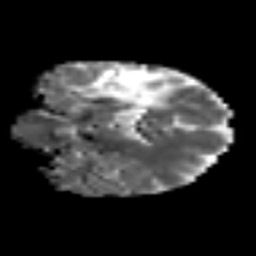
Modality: MD
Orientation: coronal
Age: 44
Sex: female
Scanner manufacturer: siemens
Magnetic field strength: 3 T
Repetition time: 6.1 s
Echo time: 0.101 s